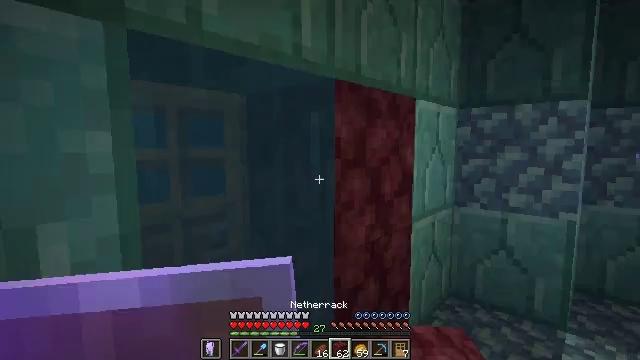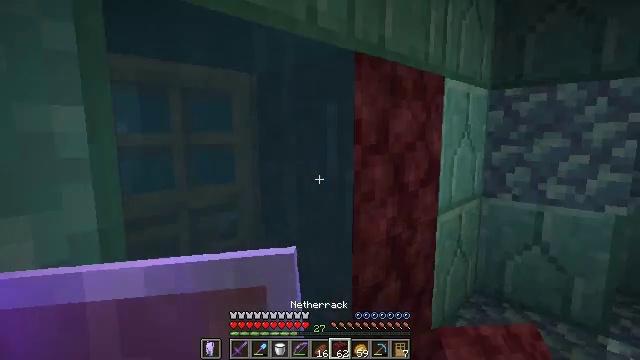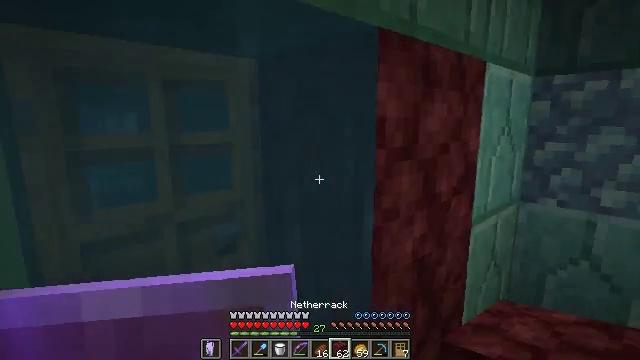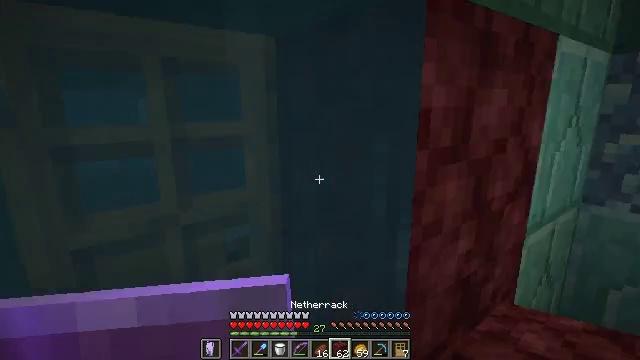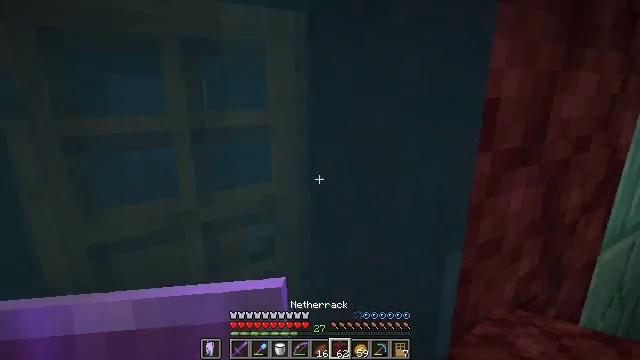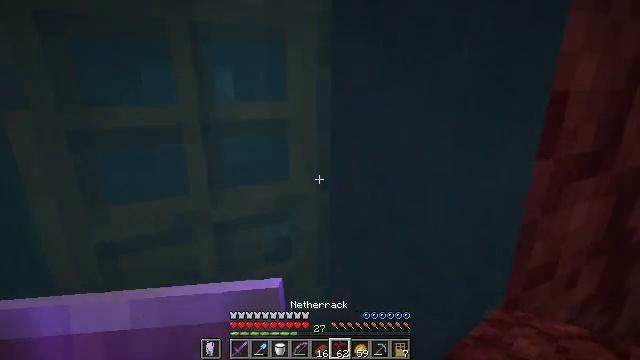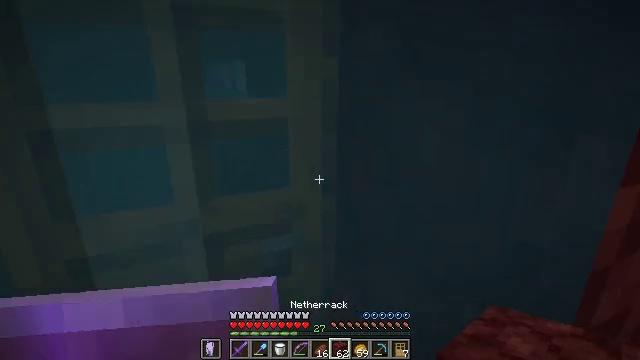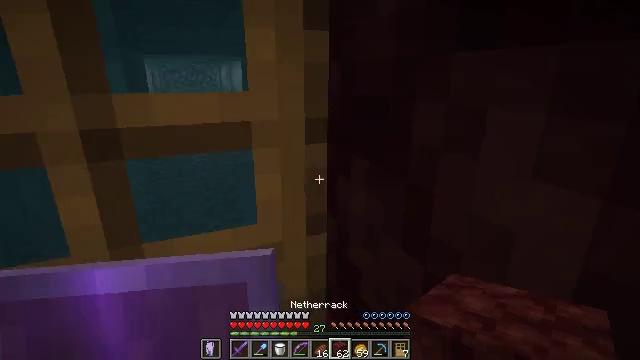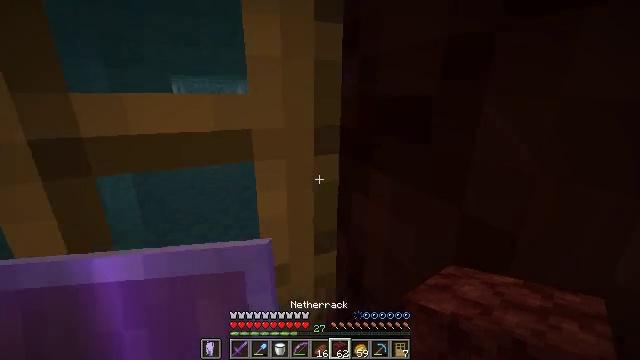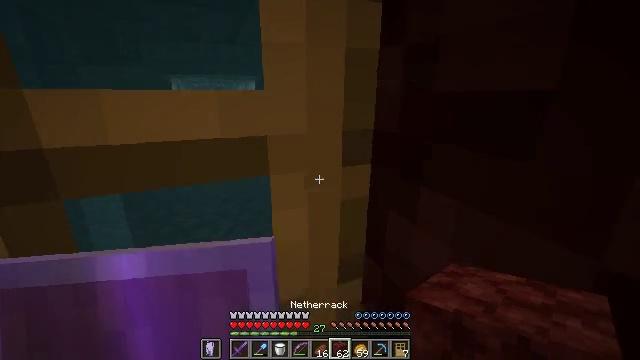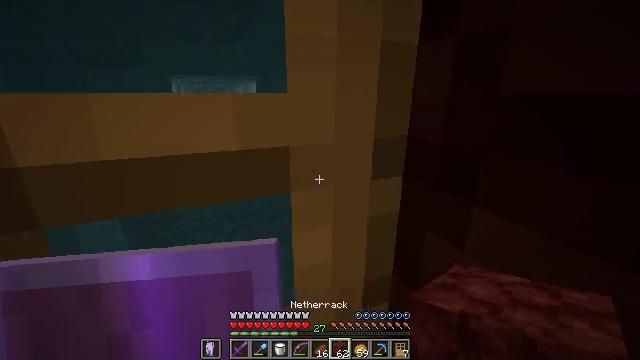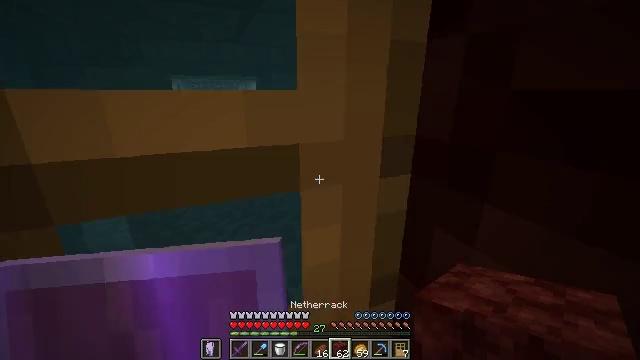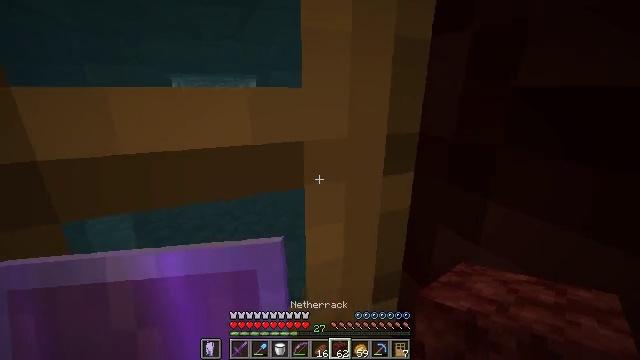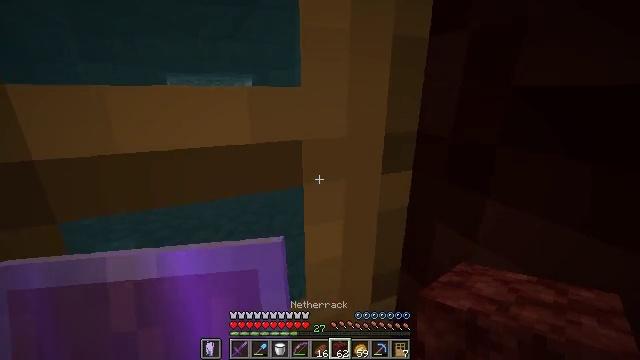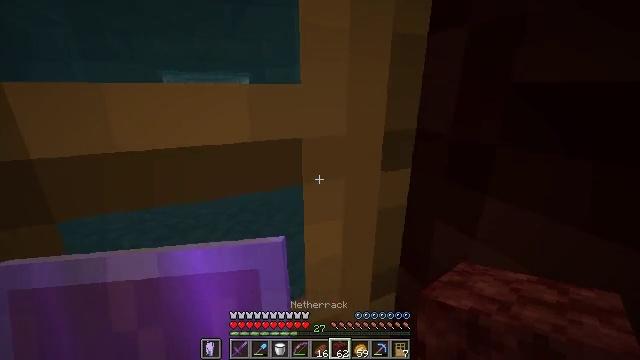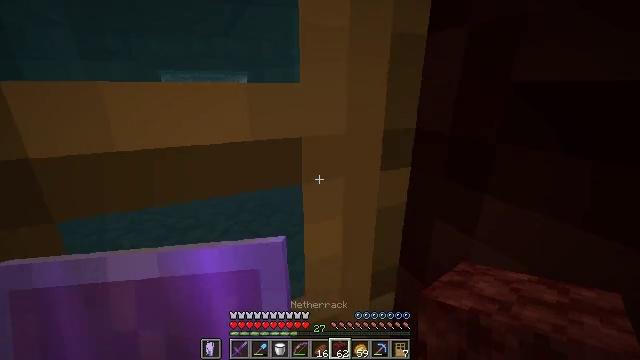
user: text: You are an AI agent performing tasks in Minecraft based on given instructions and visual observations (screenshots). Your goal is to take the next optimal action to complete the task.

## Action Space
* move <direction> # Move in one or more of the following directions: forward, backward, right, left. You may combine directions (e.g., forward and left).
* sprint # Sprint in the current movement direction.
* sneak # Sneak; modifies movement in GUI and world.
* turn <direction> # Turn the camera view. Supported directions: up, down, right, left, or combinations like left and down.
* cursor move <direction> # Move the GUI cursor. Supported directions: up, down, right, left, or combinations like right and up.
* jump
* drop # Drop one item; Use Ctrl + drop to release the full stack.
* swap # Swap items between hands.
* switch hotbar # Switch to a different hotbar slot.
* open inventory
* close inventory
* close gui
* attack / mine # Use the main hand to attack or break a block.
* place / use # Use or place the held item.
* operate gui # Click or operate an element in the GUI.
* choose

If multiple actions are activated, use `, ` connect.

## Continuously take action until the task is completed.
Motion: motion action
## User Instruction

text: Collect prismarine from underwater structures.
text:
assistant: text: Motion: move forward, turn left and down
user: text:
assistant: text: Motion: move forward, turn left and down
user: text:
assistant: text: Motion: move forward, turn left and down
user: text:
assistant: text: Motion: move forward, turn left and down
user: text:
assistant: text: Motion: move forward, turn left and down
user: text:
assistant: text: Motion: move forward, turn left
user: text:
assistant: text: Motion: move forward
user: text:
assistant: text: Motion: move forward
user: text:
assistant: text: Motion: move forward
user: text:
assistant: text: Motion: no_op
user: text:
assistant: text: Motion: no_op
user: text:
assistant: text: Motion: no_op
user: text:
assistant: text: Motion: no_op
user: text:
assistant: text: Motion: no_op
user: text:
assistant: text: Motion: no_op
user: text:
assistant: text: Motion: no_op
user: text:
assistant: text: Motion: no_op
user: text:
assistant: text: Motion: no_op
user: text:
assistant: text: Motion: turn right
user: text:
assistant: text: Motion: turn right
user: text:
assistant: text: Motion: turn right
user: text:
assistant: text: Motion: turn right
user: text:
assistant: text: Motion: turn right
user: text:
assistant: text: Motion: turn right
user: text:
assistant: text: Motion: no_op
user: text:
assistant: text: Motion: no_op
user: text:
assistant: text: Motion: no_op
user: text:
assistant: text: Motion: no_op
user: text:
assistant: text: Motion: no_op
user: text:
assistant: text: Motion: no_op